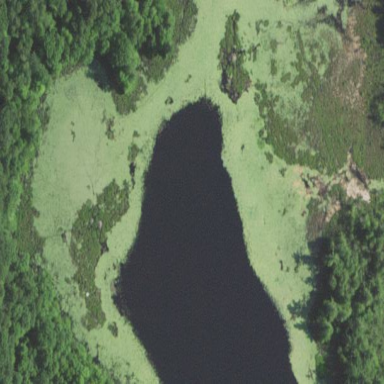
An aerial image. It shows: Serene lake surrounded by nature.